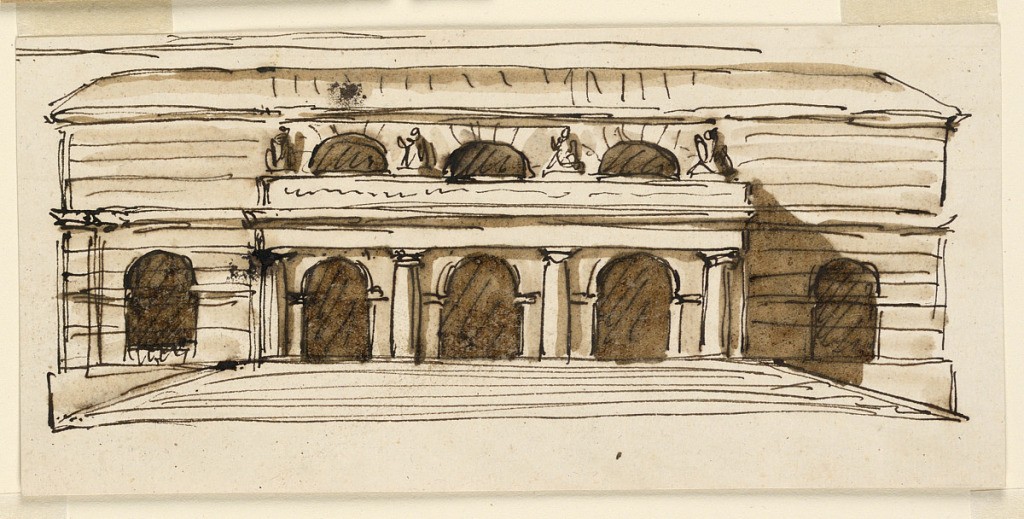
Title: Elevation of a Building, Possibly a Kaffeehaus or Museum
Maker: Giuseppe Barberi, Italian, 1746–1809
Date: ca. 1788–1789
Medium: Pen and brown ink, brush and brown wash on off-white laid paper
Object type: Drawing
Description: Elevation of a Building, Possibly a Kaffeehaus or Museum.